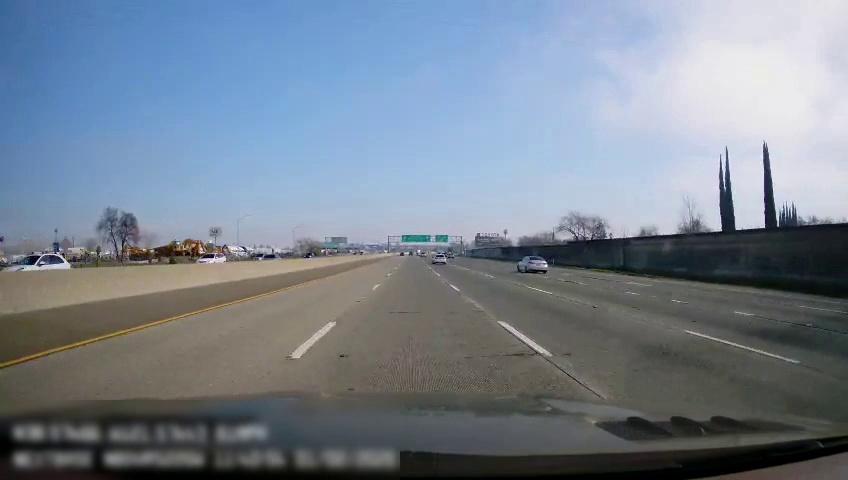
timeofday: Day
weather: Sunny
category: Vehicles | Car
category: Vehicles | Car
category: Vehicles | Car
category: Drivable Space
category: Vehicles | Car
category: Vehicles | SUV
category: Lanes | Current Lane
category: Lanes | Current Lane
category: Lanes | Current Lane
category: Lanes | Alternate Lane
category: Lanes | Alternate Lane
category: Lanes | Alternate Lane
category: Traffic | Signs
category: Traffic | Signs
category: Traffic | Signs